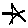
Label: star